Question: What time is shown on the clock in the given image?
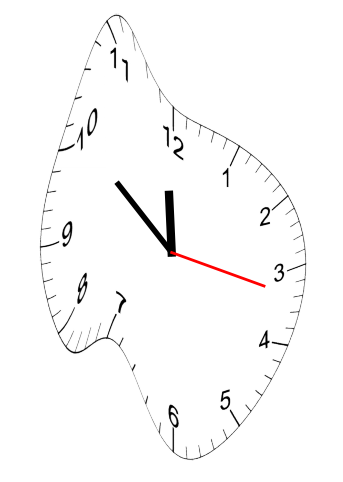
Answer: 11:51:17